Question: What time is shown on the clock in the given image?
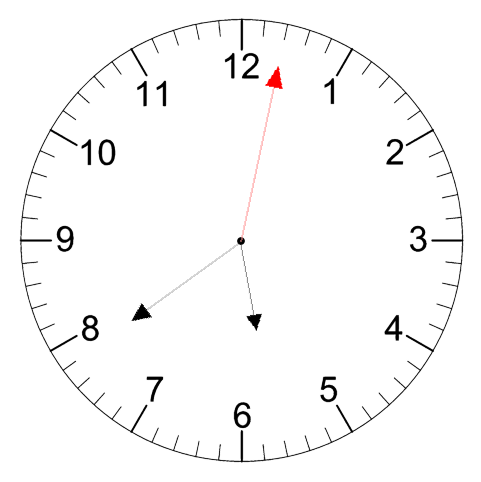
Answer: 05:39:02